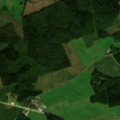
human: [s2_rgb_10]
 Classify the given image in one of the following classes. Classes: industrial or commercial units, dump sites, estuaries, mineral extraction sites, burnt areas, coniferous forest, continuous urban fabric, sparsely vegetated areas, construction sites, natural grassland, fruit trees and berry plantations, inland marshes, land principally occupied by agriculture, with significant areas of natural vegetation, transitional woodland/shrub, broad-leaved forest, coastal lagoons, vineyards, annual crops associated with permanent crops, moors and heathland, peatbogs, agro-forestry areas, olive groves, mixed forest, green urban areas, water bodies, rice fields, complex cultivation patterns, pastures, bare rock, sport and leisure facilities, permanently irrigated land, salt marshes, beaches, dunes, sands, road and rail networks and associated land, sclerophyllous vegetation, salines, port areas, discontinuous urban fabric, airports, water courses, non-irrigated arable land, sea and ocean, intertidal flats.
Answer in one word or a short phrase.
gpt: non-irrigated arable land, land principally occupied by agriculture, with significant areas of natural vegetation, mixed forest